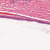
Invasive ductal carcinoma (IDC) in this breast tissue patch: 0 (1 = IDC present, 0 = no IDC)